Question: I need to create a dynamic forms in WPF. For example, say I need to allow the user to create a family tree with information about each of the people and each person will have infomation about their occupation.
'''
class Person
{
int age;
int dateOfBirth;
List<Job> jobList = new List<Job>();
}
class Job
{
string title;
int salary;
}
'''
This program needs to be able to have fields that will allow data entry of all the members in the class, including multiple jobs. I would like the forms data to (possibly) coded in XAML, where if they click the button "Add Person" it will expand another person entry box to allow the user to add information about the person. This is the same as "Add Job" but the jobs are only added under that person.
(Note that the end result of this will be a tree data structure that contains all the people and their children)
How would I go about doing this in WPF using the MVVM pattern? Before I learned the MVVM pattern, I had used code behind and created dynamic view using c# to code the XAML view and added it dynamically as child elements. But I don't think that is the best way to do this since it seems too tedious.
I'm new to the MVVM pattern so some small code snippets of how I would do this (using databinding?) would be very helpful.
I made a quick example coded in XAML of how the form might look like:

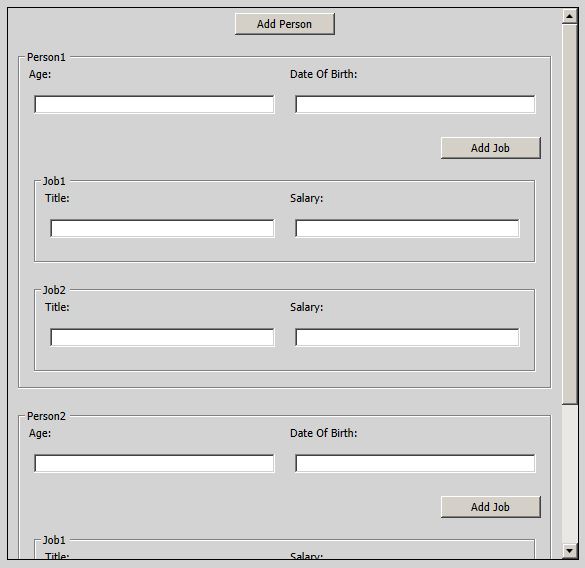
Answer: This problem is solved in WPF using 'DataTemplate's. In any place you need a "repeated" form, you will set up something like this:
'''
<ItemsControl ItemsSource="{Binding Jobs}">
<ItemsControl.ItemTemplate>
<DataTemplate>
<...>
</DataTemplate>
</ItemsControl.ItemTemplate>
</ItemsControl>
'''
You use 'ListView' to get a collection control, that will display a instance of the 'DataTemplate' for every item in the bound collection. Inside of the 'DataTemplate', your 'DataContext' is the bound item the collection, ie. an instance of the 'Job' class.
If 'Jobs' was an 'ObservableCollection<T>' then the control would automatically update when items were added or removed from the bound collection.